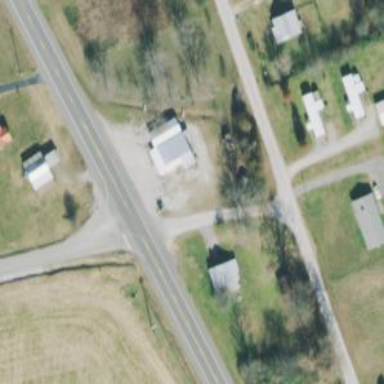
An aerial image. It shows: Unclassified road.